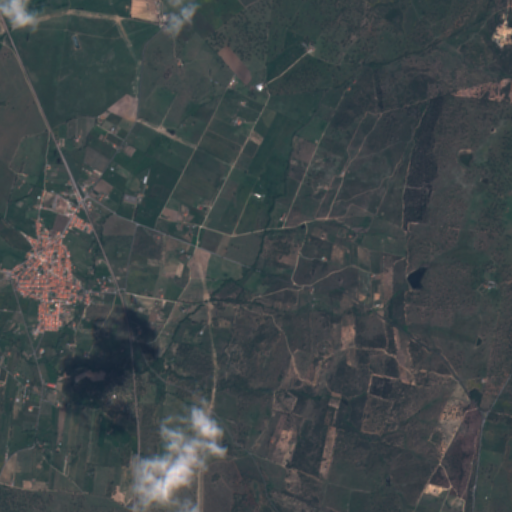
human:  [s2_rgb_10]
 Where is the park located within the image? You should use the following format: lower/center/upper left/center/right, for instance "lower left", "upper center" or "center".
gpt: The park is located in the center left of the image.
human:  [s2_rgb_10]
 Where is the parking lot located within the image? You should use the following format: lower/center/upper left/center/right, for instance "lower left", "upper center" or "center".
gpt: The parking lot is located in the center left of the image.
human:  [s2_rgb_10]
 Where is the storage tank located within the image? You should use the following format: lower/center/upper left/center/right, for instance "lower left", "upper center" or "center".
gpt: The storage tank is located in the center left of the image.
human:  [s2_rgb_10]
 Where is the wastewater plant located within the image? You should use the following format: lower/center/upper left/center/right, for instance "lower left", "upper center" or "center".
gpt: The wastewater plant is located in the center left of the image.
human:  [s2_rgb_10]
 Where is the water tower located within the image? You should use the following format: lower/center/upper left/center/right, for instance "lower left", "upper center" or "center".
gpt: The water tower is located in the center left of the image.
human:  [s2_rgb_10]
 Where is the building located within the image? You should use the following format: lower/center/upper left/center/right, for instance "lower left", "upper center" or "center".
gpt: There is no building in the image.